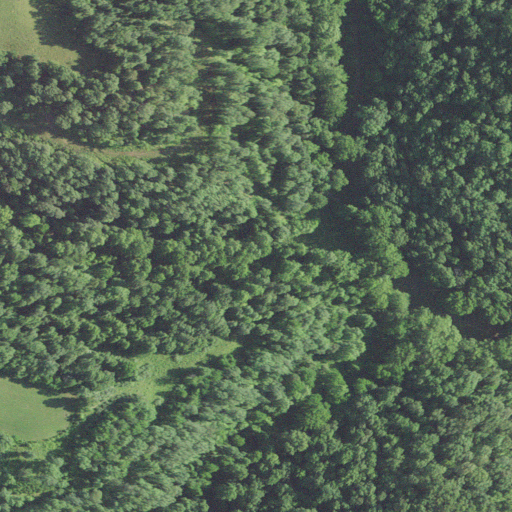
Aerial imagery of valley in West Virginia named Kirk Hollow containing deciduous forest, pasture, and shrub